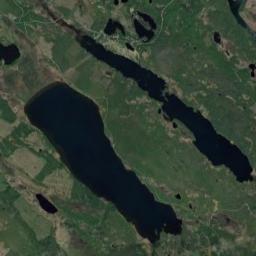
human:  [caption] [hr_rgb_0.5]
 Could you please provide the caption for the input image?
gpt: On the ground with green vegetation, There are two large and two irregular blue lakes, And there are some small lakes next to them .

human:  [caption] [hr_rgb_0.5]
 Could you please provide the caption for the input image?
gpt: Some lakes of different sizes lie on a flat ground covered with vegetation and the water is dark blue .

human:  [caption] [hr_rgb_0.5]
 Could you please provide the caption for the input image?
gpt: The lake in the picture is blue .

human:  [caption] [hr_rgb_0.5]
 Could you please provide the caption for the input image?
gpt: There are many lakes of different shapes and sizes .

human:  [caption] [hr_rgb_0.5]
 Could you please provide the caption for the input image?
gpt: There are green meadows around the lakes .